Question: I am super new to Python and programming in general. I'm messing around in 'tkinter' trying to make a silly and simple program so I can get more comfortable with it.
What I am doing with my program is asking for the user's name, age, if they remember certain events, and if they feel old or not. Like I said, it is supposed to be a light hearted program just to put my skills to the test.
Now I wonder, how to display GUI message indicating which checkbutton(s) and radiobutton have been selected in tkinter in Python?
Here is the code and a screenshot. I'll include a screenshot of my results but I can get the name and age to work like it should but can't get the message to appear correctly in the GUI with the checkboxes or radio button.
'''
from tkinter import *
class MyFrame(Frame):
def __init__(self):
Frame.__init__(self)
self.master.geometry("600x400")
self.master.title("How to tell if you're old")
self.event = NONE
self.old = NONE
self.grid()
#user name and age
self.prompt = Label(self, text="What's your name?")
self.prompt.grid(row=0, column=0, pady=5)
self.input_name = Entry(self)
self.input_name.grid(row=0, column=1, pady=5)
self.prompt = Label(self, text="How old are you?")
self.prompt.grid(row=2, column=0, pady=5)
self.input_age = Entry(self)
self.input_age.grid(row=2, column=1, pady=10)
#user asks user if they remember certain events
self.prompt = Label(self, text="Which of these events do"
"you remember (may select more than one)?")
self.prompt.grid(row=3, columnspan=5, pady=5)
self.wheel_event = IntVar()
self.check_wheel_event = Checkbutton(self, text="Invention of the wheel",
variable=self.wheel_event, command=self.set_response_event)
self.check_wheel_event.grid(row=4, column=0, padx=5)
self.firstFlight_event = IntVar()
self.check_firstFlight_event = Checkbutton(self, text="First flight",
variable=self.firstFlight_event, command=self.set_response_event)
self.check_firstFlight_event.grid(row=4, column=1, padx=5)
self.Berlin_Wall_event = IntVar()
self.check_Berlin_Wall_event = Checkbutton(self, text="Berlin Wall",
variable=self.Berlin_Wall_event, command=self.set_response_event)
self.check_Berlin_Wall_event.grid(row=4, column=2, padx=5)
self.millennium_event = IntVar()
self.check_millennium_event = Checkbutton(self, text="Millennium",
variable=self.millennium_event, command=self.set_response_event)
self.check_millennium_event.grid(row=4, column=3, padx=5)
#user answers if they think they're old and if they want to know how
# old they'll be in 10, 15, or 20 years
self.prompt = Label(self, text="Do you consider yourself old?")
self.prompt.grid(row=5, column=0, pady=5)
self.feel_old = IntVar()
self.feel_old.set(4)
self.not_sure_old = Radiobutton(self, text="Not sure",
variable=self.feel_old, value="0")
self.not_sure_old.grid(row=6, column=0)
self.no_old = Radiobutton(self, text="No",
variable=self.feel_old, value="1")
self.no_old.grid(row=6, column=1)
self.yes_old = Radiobutton(self, text="Yes",
variable=self.feel_old, value="2")
self.yes_old.grid(row=6, column=2)
#submit button
self.button_submit = Button(self, text='Submit',
command=self.submit_click)
self.button_submit.grid
self.button_submit.grid(row=9, column=3, padx=10)
self.my_name = StringVar()
self.message = Label(self, textvariable=self.my_name)
self.message.grid(columnspan=2, pady=10)
self.my_age = StringVar()
self.message = Label(self, textvariable=self.my_age)
self.message.grid(columnspan=2, pady=10)
#response
def set_response_event(self):
#remembering events
if self.wheel_event.get() == 1:
self.event = "wheel"
elif self.firstFlight_event.get() == 1:
self.event = "firstFlight"
elif self.Berlin_Wall_event.get() == 1:
self.event = "Berlin_Wall"
elif self.millennium_event.get() == 1:
self.event = "millennium"
def set_response_old(self):
#feeling old
if self.not_sure_old.get() == "0":
self.old = "not_sure_old"
elif self.no_old.get() == "1":
self.old = "no_old"
elif self.yes_old.get() == "2":
self.old = "yes_old"
def submit_click(self):
output_message = 'Well ' + self.input_name.get() + ', to begin with you are ' + self.input_age.get() + '.
'
output_message += 'You remember the ' + self.event +'.
'
output_message += 'This means you are ' + self.old + '.'
self.my_name.set(output_message)
frame05 = MyFrame()
frame05.mainloop()
'''
Here is what I get:

I realize I'm probably doing this the hard way but I feel like I'm really close. Thank you for your help!
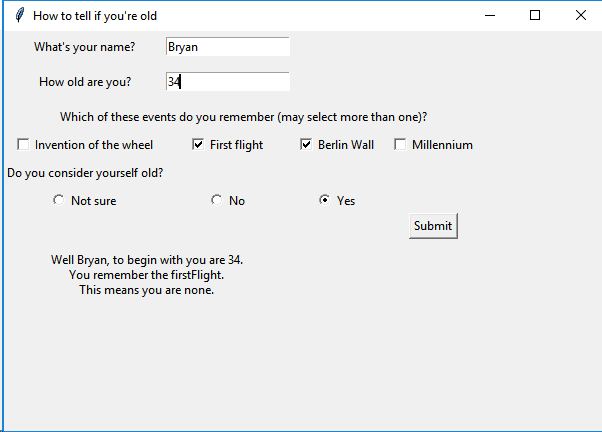
Answer: First off, you are never calling 'set_response_old(self)' that I can tell. Secondly you are trying to compare strings to integers, which doesn't get caught in your 'if' statements. Try rewriting the last two functions like this:
'''
def set_response_old(self):
#feeling old
if self.feel_old.get() == 0:
self.old = "not sure old"
elif self.feel_old.get() == 1:
self.old = "no old"
elif self.feel_old.get() == 2:
self.old = "yes old"
def submit_click(self):
self.set_response_old()
output_message = 'Well ' + self.input_name.get() + ', to begin with you are ' + self.input_age.get() + '.
'
output_message += 'You remember the ' + self.event + '.
'
output_message += 'This means you are ' + self.old + '.'
self.my_name.set(output_message)
'''
When I run this it outputs
> This means you are yes old.
Which I is what you were going for.
As for getting the list of remembered events to show...You can add 'self.events_remembered = []' to your '__init__' section to create a place to store the data (it's not required to be in the init section as the code below would make it anyways, but it's good practice!) and then change your 'set_response' function as such:
'''
def set_response_event(self):
#remembering events
self.events_remembered = [] # reset each time we are determining pressed events (so we don't just keep adding duplicates, and also remove any unchecked boxes)
if self.wheel_event.get() == 1:
self.events_remembered.append("wheel")
if self.firstFlight_event.get() == 1:
self.events_remembered.append("firstFlight")
if self.Berlin_Wall_event.get() == 1:
self.events_remembered.append("Berlin Wall")
if self.millennium_event.get() == 1:
self.events_remembered.append("millennium")
'''
You are correct in thinking that the 'if' will only catch the first one, but there is no rule against having a series of 'if' statements like shown!
Finally you can update your 'submit_click' function to search for this information and display the formatted list
'''
def submit_click(self):
self.set_response_old()
self.set_response_event() # use the function we just updated
print(self.events_remembered)
output_message = 'Well ' + self.input_name.get() + ', to begin with you are ' + self.input_age.get() + '.
'
output_message += 'You remember the ' + ", ".join(self.events_remembered) + '.
'
output_message += 'This means you are ' + self.old + '.'
self.my_name.set(output_message)
'''
Here we use '", ".join(iterable_list)' to convert our python list to a nice comma separated list instead!
If this solved your question I would appreciate if you could accept the answer by clicking the check mark next to the post! If you really just like me you can click to upvote me too XD